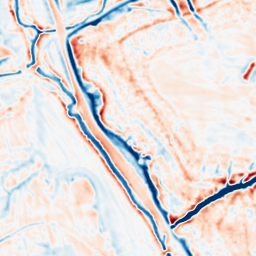
Category: multiscale
Decomposition family: dog_multiscale
Decomposition parameters: sigma_ratio: 1.4
n_scales: 4
base_sigma: 1
Upsampling method: bicubic
Upsampling parameters: scale: 2
Upsampling scale: 2